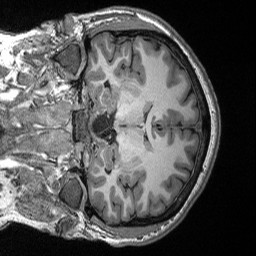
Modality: T1w
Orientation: coronal
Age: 26
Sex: male